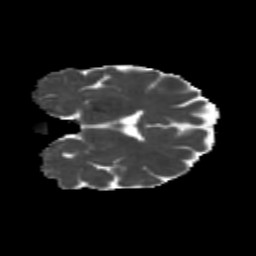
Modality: MD
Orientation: coronal
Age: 28
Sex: female
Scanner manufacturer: siemens
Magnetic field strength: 3 T
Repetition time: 1.8 s
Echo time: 0.07 s